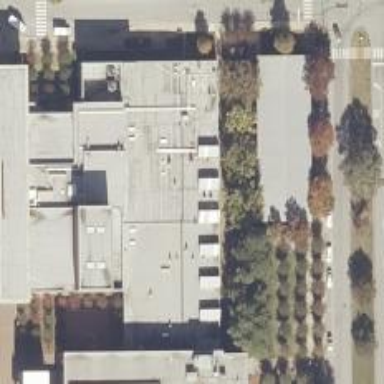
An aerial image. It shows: University building.